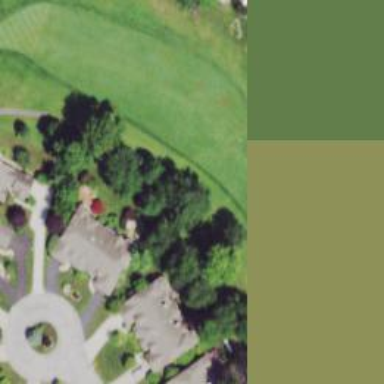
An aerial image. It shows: View of golf hole.